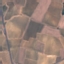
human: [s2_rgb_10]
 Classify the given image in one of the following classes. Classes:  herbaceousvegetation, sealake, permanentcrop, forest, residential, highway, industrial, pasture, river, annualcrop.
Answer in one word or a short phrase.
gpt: PermanentCrop